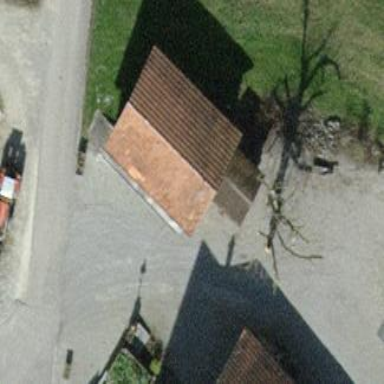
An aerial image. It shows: Group of garages.